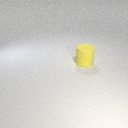
large yellow rubber cylinder